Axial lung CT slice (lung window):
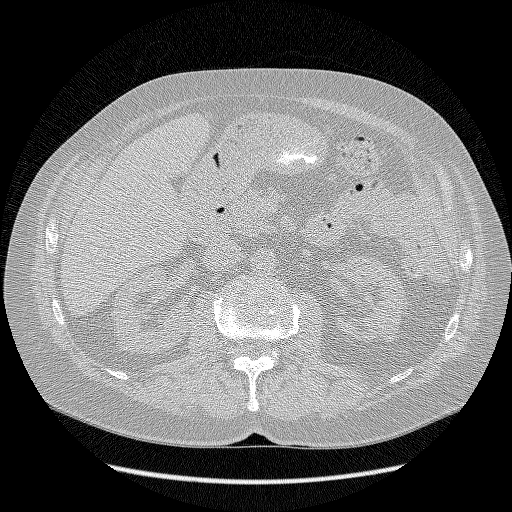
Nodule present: no